Field crop: maize
Growth stage: 2
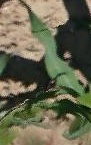
Species: maize